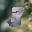
Label: 3